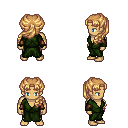
a pixel art fantasy rpg character, male body template, human, tanned skin, green robe, gold greaves, light blonde princess hairstyle, cloth bracers, four views (front, back, left, right), 2x2 character sprite sheet, small pixel art, hard edges, no anti-aliasing